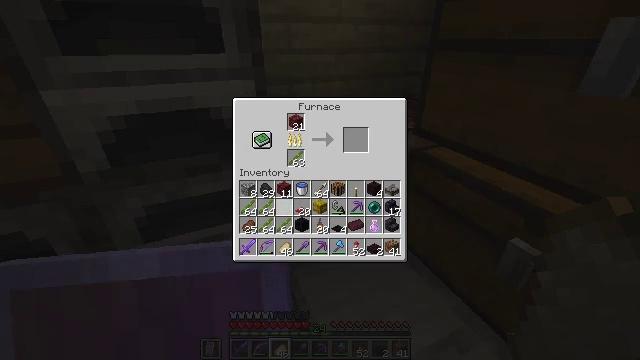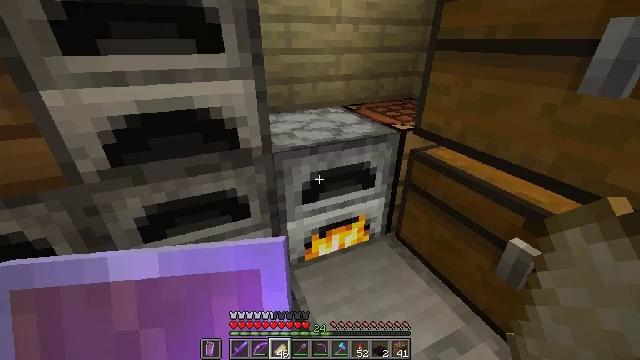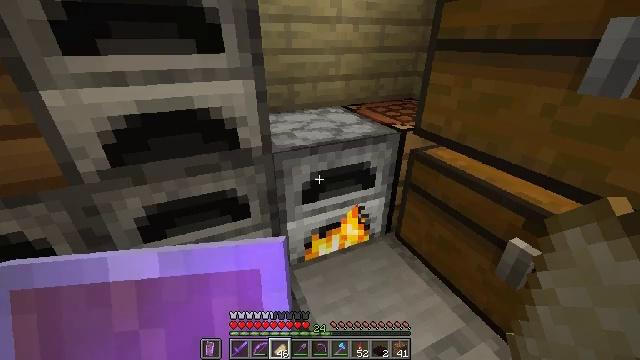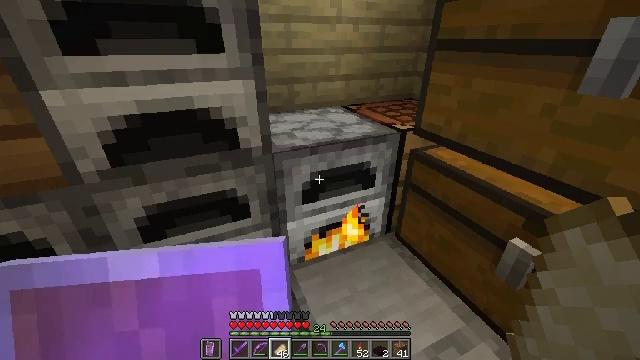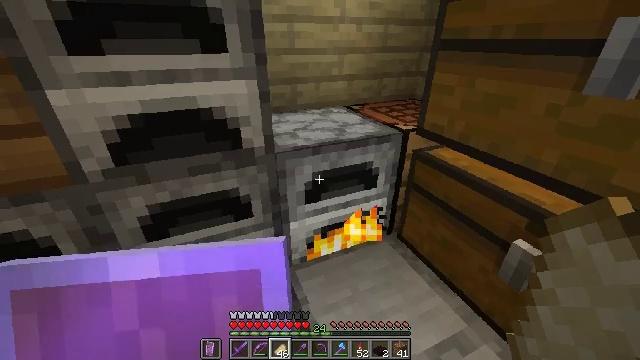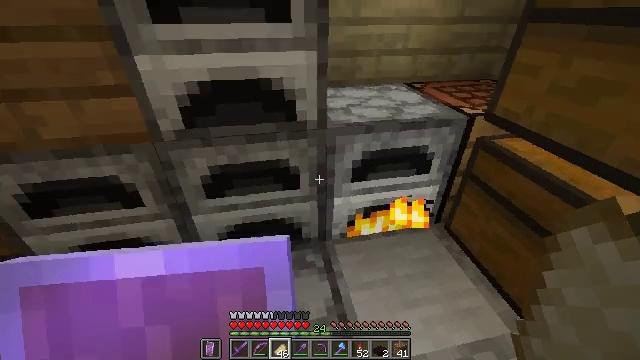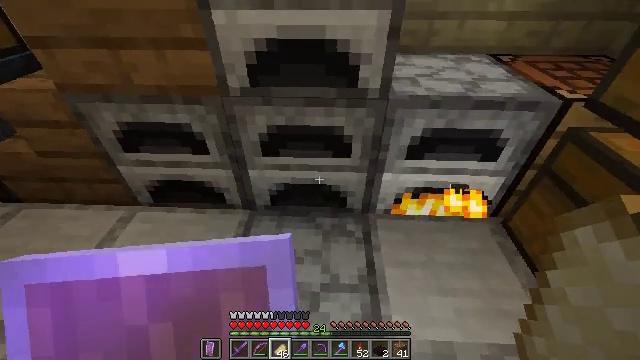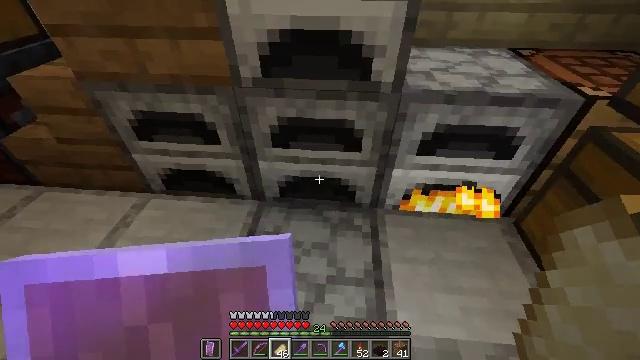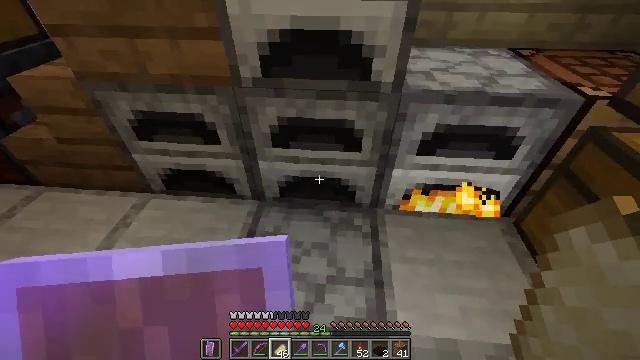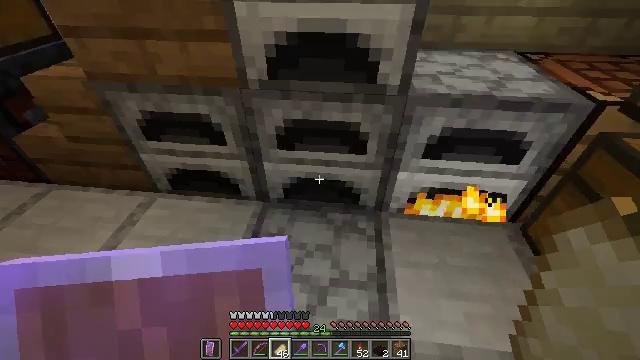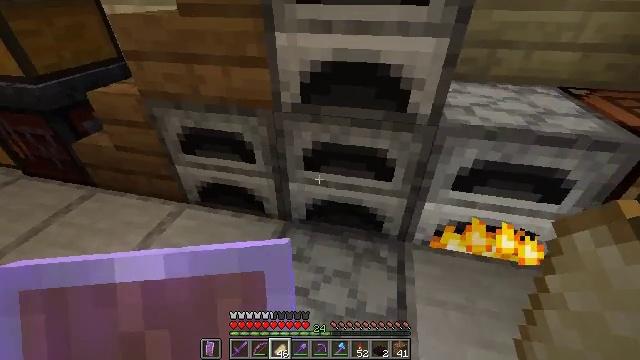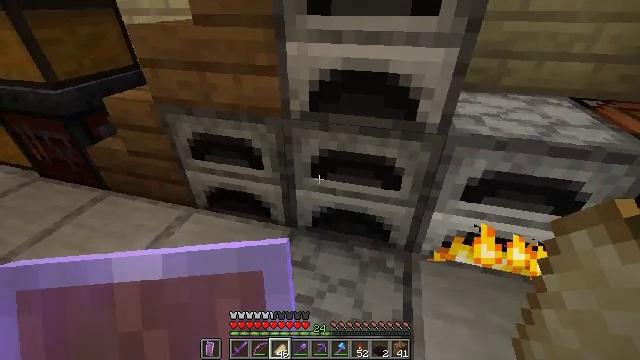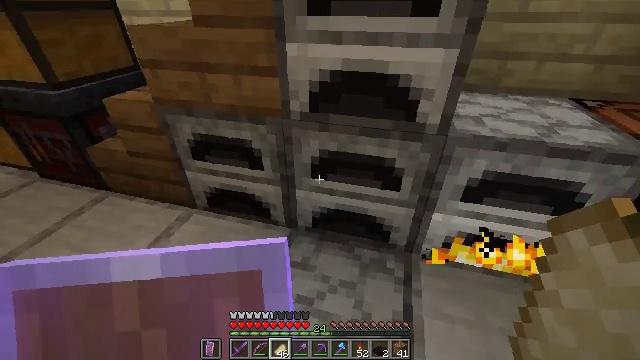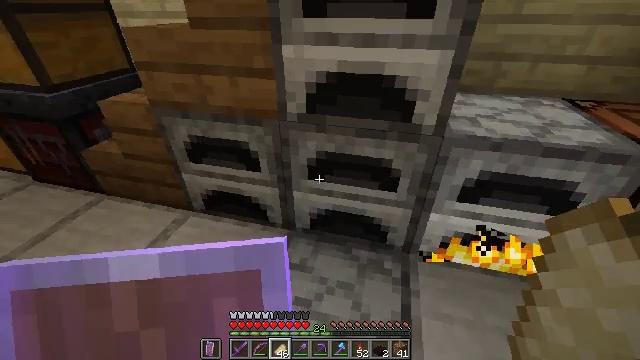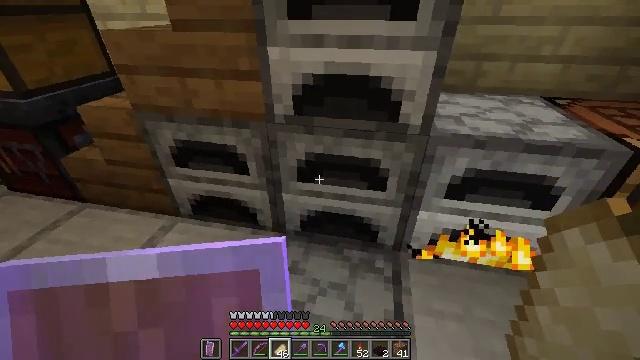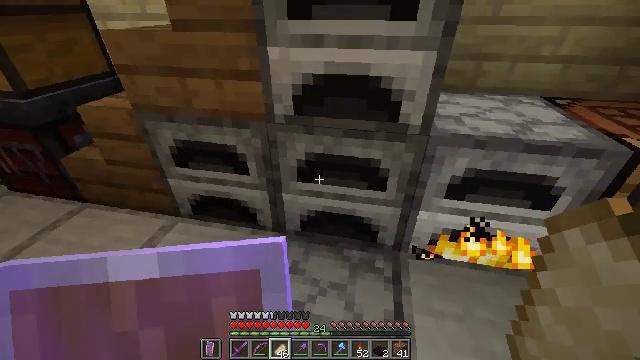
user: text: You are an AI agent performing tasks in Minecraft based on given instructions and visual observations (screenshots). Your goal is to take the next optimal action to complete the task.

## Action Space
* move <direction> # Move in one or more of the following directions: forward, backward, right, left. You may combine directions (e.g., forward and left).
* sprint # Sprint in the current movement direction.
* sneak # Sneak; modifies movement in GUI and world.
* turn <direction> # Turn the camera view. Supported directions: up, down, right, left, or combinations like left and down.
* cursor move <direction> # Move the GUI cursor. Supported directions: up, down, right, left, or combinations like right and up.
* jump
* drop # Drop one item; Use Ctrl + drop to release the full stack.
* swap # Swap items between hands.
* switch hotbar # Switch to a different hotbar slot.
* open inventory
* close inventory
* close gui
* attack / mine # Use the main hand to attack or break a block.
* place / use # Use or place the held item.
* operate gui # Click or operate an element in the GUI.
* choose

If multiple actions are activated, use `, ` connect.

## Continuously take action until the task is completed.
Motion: motion action
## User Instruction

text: Put netherrack into a furnace to craft nether brick.
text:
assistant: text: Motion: no_op
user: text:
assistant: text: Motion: no_op
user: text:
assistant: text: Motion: no_op
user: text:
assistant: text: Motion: no_op
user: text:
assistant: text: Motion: turn left and down
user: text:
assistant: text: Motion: turn left and down
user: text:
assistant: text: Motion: turn left and down
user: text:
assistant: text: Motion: no_op
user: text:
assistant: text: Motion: turn left
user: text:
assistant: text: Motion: turn left and up
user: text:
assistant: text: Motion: turn left and up
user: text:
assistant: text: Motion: no_op
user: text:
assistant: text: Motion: no_op
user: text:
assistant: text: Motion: turn right
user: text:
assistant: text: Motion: use / place
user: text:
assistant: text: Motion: use / place
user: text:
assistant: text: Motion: no_op
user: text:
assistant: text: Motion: no_op
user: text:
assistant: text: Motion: no_op
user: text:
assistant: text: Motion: no_op
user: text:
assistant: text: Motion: no_op
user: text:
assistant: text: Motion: no_op
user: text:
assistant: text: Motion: turn left
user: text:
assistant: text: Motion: turn left
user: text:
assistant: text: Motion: no_op
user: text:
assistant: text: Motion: sneak
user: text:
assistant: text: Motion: sneak
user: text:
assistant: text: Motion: sneak
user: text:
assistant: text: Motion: sneak
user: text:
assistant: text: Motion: sneak